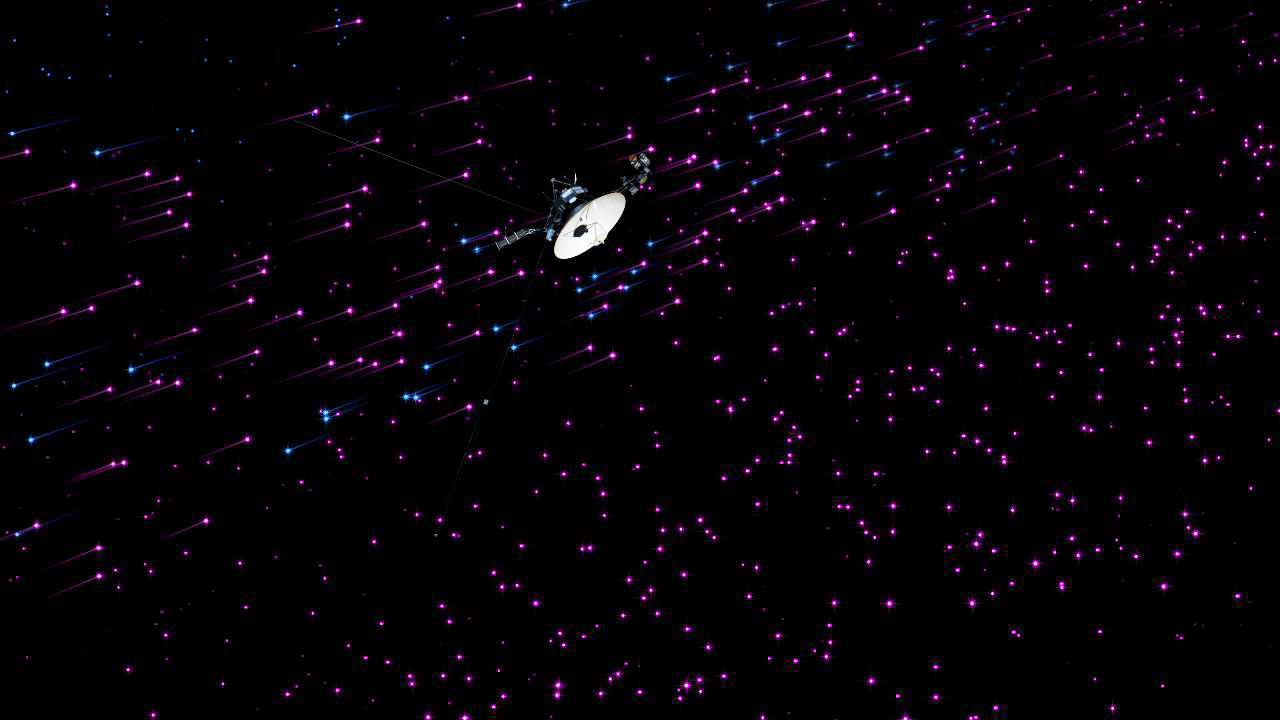
Voyager 1 Explores the Magnetic Sun, Voyager